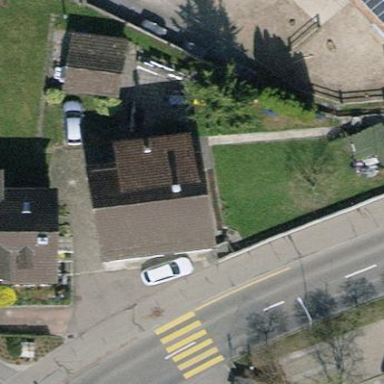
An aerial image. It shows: Simple and straightforward house.